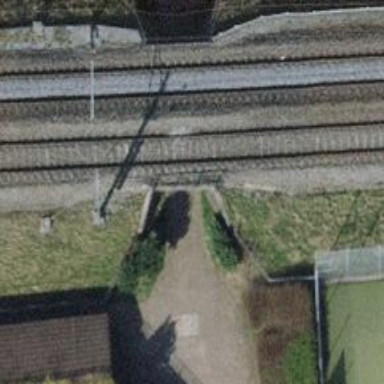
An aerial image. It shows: Concrete footway passing through tunnel.